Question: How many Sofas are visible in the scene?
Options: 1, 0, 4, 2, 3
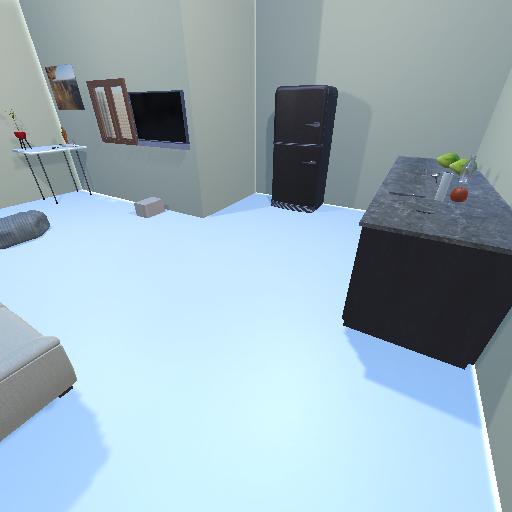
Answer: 1